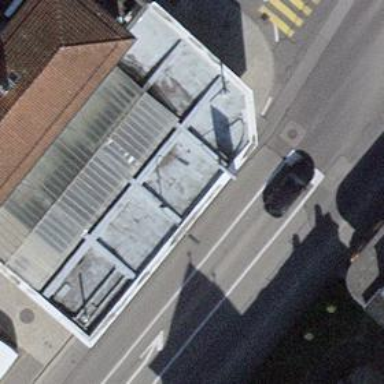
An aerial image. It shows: Convenience store that also serves as fuel station.